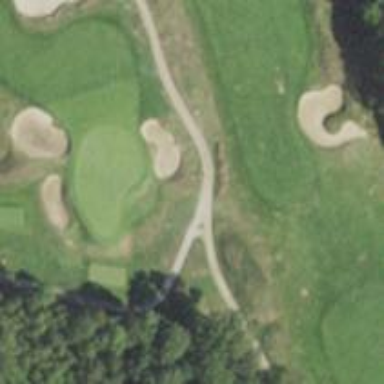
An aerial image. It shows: Path designated for golf carts.